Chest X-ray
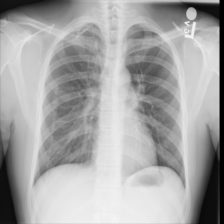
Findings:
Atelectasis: negative
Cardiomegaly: negative
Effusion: negative
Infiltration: negative
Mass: negative
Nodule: negative
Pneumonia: negative
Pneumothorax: negative
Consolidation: negative
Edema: negative
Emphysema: negative
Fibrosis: negative
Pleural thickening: negative
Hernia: negative